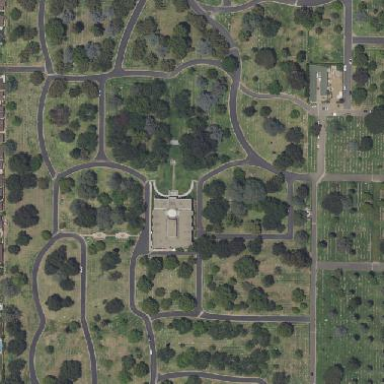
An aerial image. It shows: Cemetery.